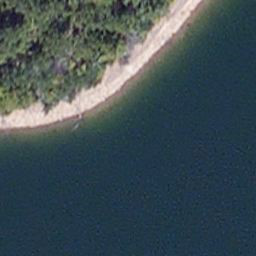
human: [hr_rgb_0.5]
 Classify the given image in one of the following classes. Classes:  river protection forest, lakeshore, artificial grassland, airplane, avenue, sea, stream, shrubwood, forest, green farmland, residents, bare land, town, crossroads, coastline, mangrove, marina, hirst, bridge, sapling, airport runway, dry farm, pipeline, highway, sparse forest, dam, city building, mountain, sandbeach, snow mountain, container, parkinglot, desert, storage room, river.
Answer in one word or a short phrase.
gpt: lakeshore